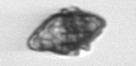
Label: Kryptoperidinium_triquetrum